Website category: jobs
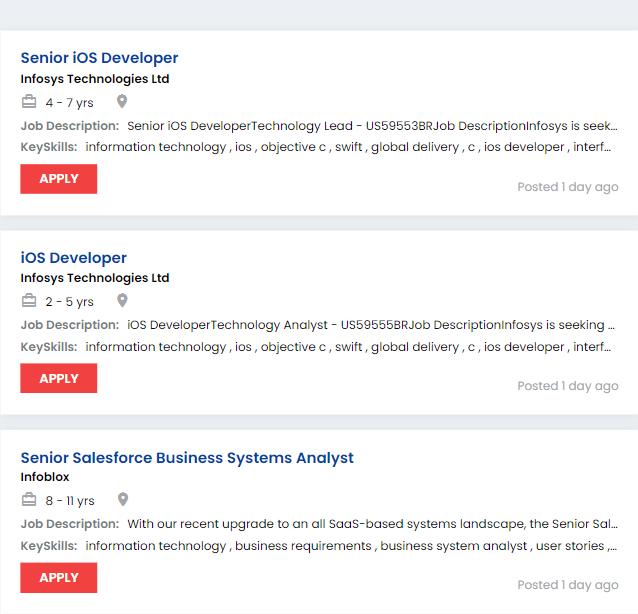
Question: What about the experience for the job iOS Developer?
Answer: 2 - 5 yrs

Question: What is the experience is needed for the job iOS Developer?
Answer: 2 - 5 yrs

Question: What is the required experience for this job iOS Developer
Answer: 2 - 5 yrs

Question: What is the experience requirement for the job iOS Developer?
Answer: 2 - 5 yrs

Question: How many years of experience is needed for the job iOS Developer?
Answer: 2 - 5 yrs

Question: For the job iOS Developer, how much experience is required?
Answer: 2 - 5 yrs

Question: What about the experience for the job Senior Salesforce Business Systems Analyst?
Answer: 8 - 11 yrs

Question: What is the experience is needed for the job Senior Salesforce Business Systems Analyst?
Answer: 8 - 11 yrs

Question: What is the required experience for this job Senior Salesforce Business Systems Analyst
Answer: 8 - 11 yrs

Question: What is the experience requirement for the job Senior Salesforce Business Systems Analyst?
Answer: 8 - 11 yrs

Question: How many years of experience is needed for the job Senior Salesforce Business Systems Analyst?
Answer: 8 - 11 yrs

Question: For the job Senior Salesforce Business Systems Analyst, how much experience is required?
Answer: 8 - 11 yrs

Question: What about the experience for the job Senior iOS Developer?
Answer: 4 - 7 yrs

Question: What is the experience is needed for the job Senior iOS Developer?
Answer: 4 - 7 yrs

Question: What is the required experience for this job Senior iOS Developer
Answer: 4 - 7 yrs

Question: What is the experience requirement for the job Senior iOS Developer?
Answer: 4 - 7 yrs

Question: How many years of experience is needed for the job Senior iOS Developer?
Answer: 4 - 7 yrs

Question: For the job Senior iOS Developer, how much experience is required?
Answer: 4 - 7 yrs

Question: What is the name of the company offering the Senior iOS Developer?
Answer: Infosys Technologies Ltd

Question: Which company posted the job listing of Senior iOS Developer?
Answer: Infosys Technologies Ltd

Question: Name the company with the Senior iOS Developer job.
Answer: Infosys Technologies Ltd

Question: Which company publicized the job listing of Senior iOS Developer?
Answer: Infosys Technologies Ltd

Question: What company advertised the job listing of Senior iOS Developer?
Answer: Infosys Technologies Ltd

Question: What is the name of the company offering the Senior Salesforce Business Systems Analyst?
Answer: Infoblox

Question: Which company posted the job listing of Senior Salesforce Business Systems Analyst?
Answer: Infoblox

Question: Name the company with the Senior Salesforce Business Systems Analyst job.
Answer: Infoblox

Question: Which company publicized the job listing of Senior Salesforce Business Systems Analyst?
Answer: Infoblox

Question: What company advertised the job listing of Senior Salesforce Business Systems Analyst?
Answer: Infoblox

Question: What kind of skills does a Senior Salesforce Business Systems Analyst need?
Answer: information technology , business requirements , business system analyst , user stories , business process , analyst

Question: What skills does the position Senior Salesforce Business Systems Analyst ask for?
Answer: information technology , business requirements , business system analyst , user stories , business process , analyst

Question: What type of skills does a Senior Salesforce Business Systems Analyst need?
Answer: information technology , business requirements , business system analyst , user stories , business process , analyst

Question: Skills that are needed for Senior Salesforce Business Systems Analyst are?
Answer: information technology , business requirements , business system analyst , user stories , business process , analyst

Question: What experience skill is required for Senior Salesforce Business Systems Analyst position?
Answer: information technology , business requirements , business system analyst , user stories , business process , analyst

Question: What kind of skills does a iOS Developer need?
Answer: information technology , ios , objective c , swift , global delivery , c , ios developer , interface builder , xcode

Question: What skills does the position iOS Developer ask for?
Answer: information technology , ios , objective c , swift , global delivery , c , ios developer , interface builder , xcode

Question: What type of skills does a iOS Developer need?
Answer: information technology , ios , objective c , swift , global delivery , c , ios developer , interface builder , xcode

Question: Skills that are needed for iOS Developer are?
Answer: information technology , ios , objective c , swift , global delivery , c , ios developer , interface builder , xcode

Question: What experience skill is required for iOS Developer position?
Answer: information technology , ios , objective c , swift , global delivery , c , ios developer , interface builder , xcode